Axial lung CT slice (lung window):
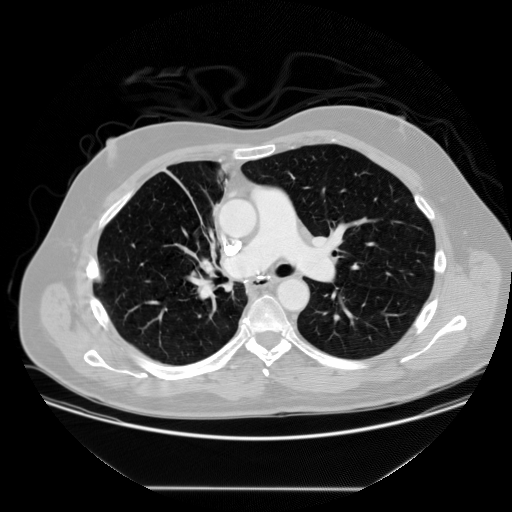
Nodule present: no